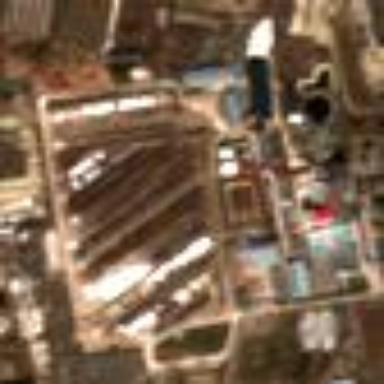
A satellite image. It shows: Industrial area.